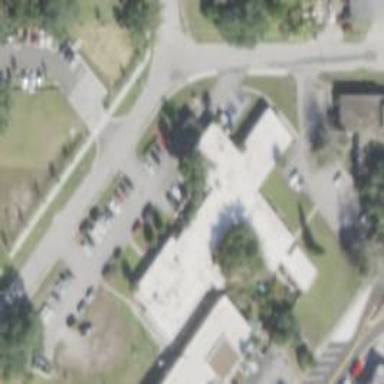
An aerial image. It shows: Nursing home.